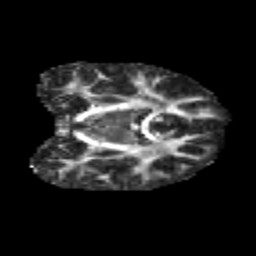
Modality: FA
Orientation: coronal
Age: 10
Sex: male
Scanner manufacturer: siemens
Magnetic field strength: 3 T
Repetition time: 3.8 s
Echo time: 0.07 s